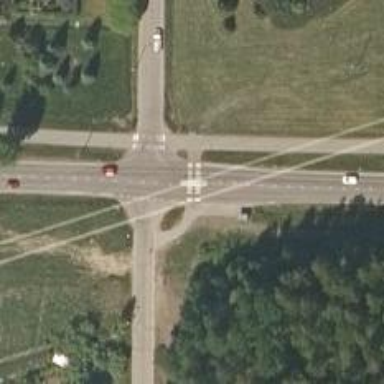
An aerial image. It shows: Pedestrian crossing with zebra markings on footway.